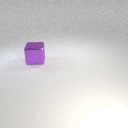
large purple metal cube